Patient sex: M
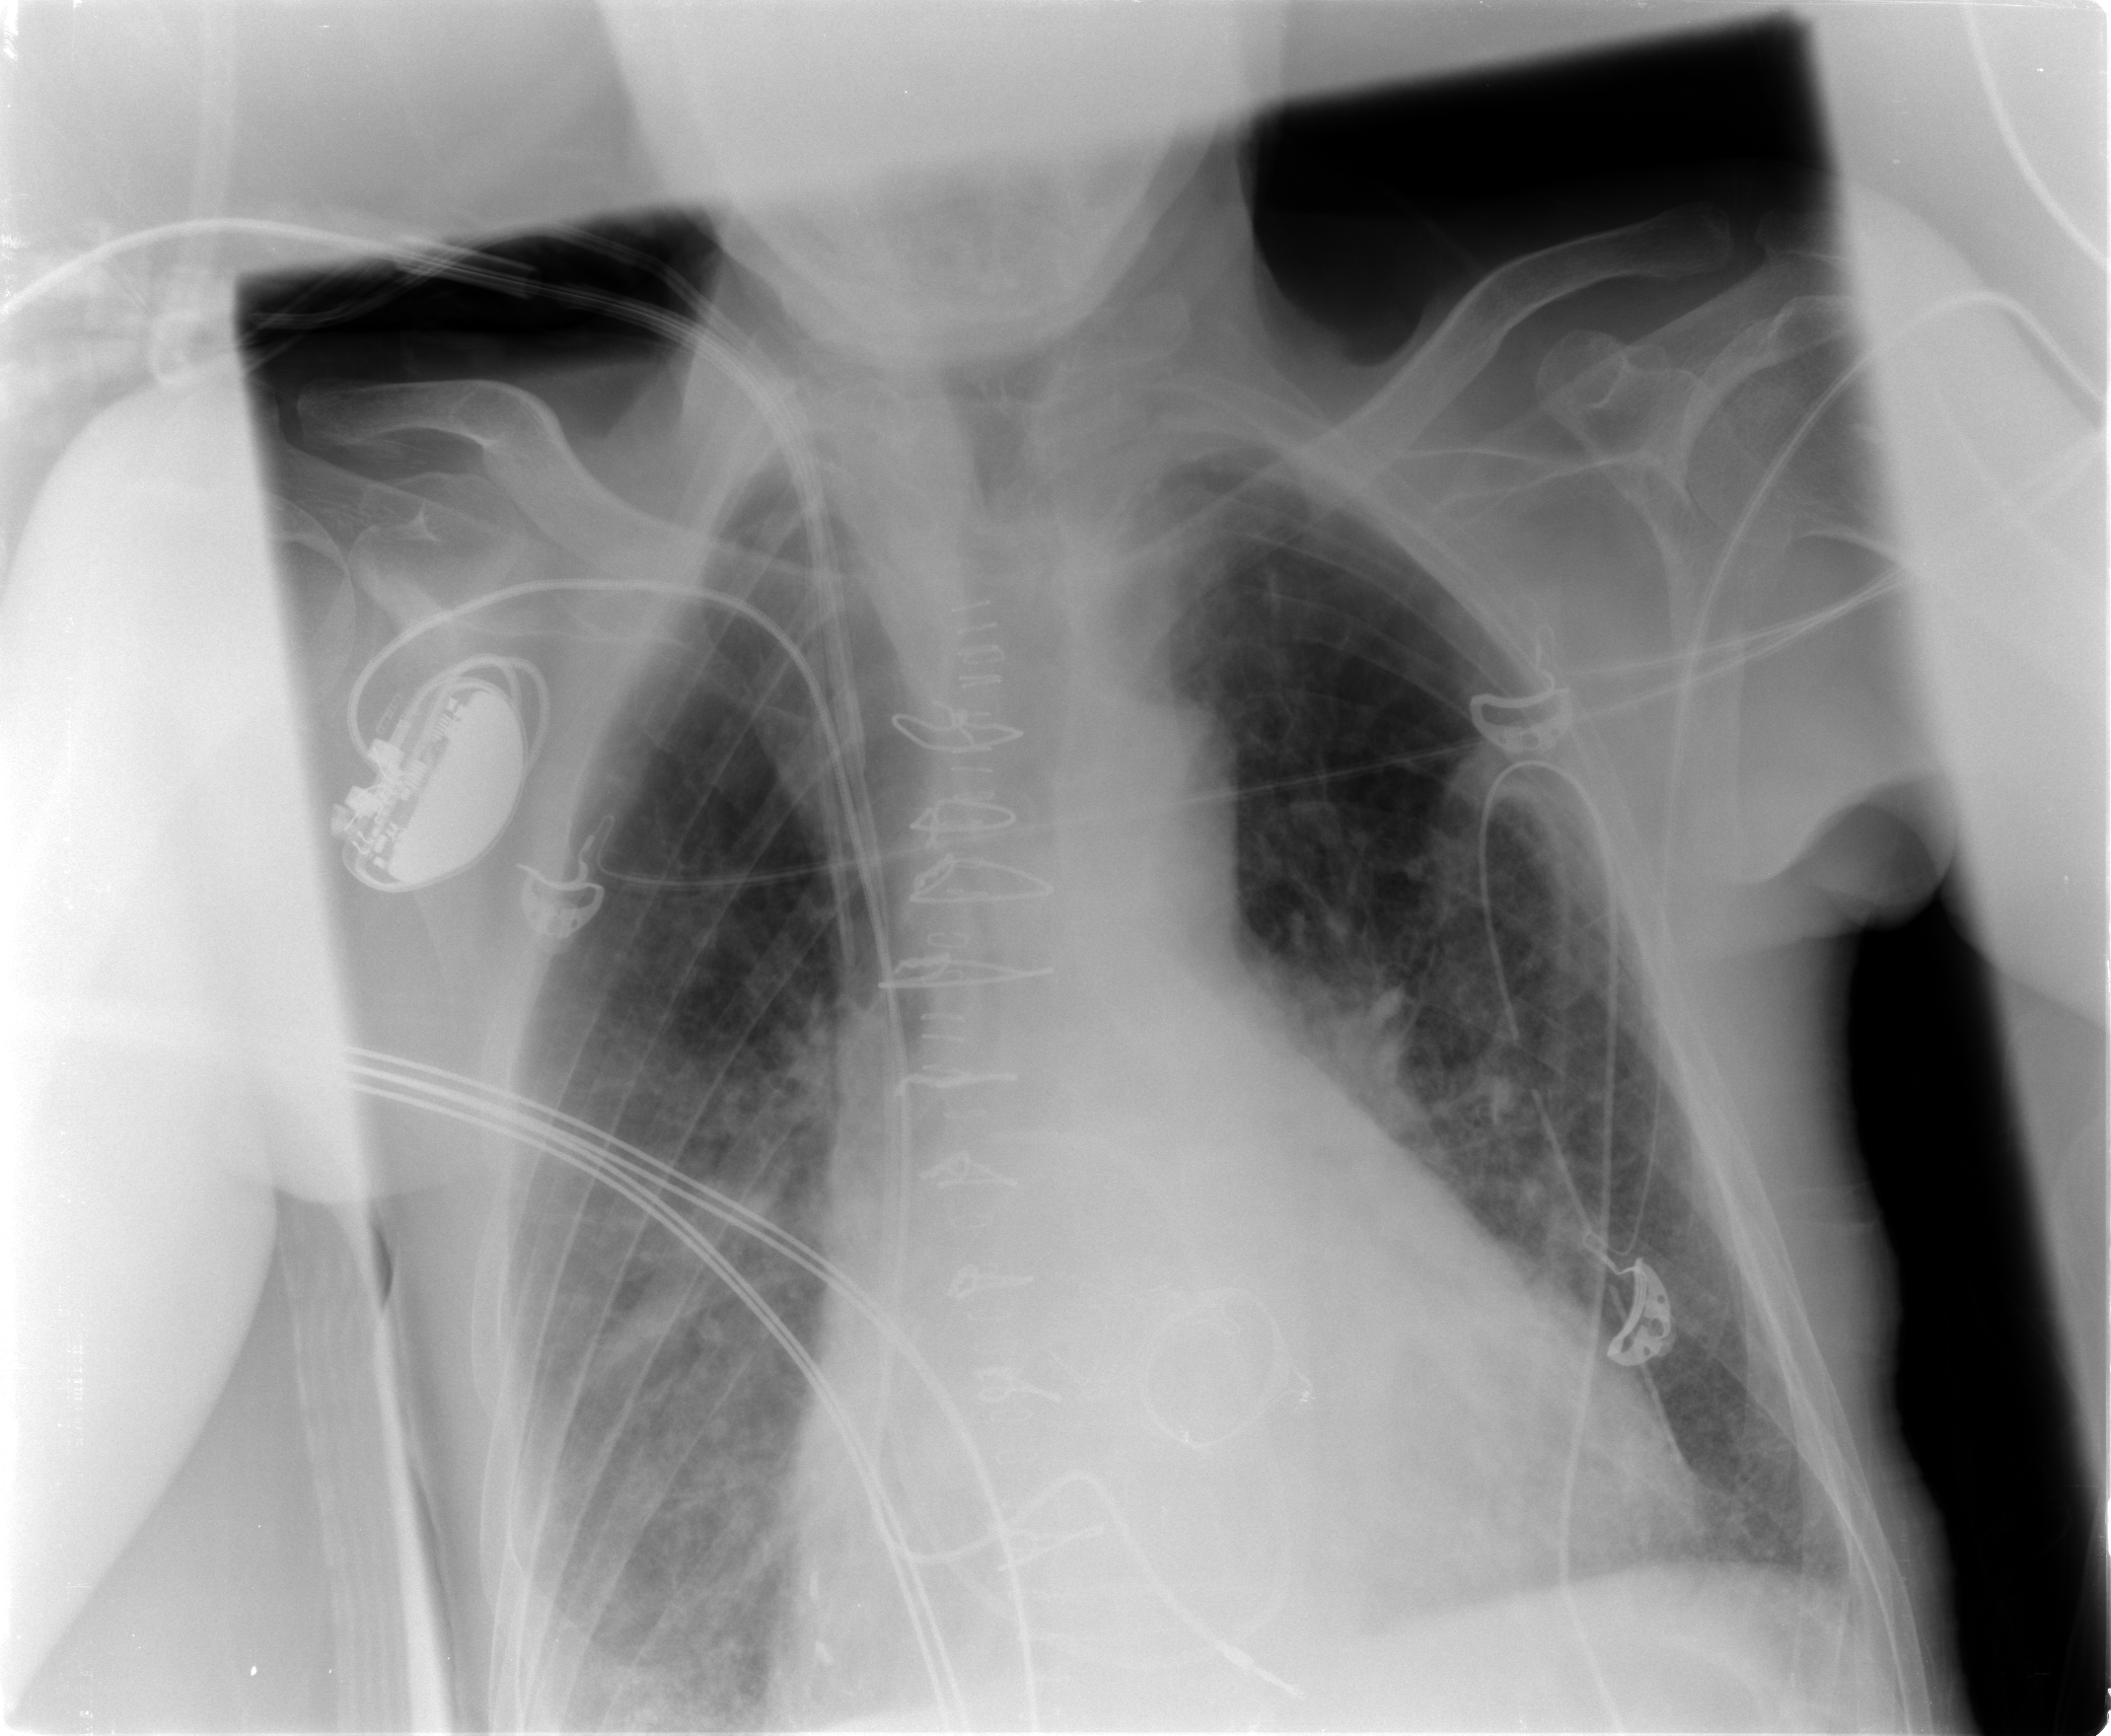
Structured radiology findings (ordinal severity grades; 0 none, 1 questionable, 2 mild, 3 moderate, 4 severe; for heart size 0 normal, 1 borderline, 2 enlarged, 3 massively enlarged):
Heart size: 2
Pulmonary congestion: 1
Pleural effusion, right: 1
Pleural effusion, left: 1
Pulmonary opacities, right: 1
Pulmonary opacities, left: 1
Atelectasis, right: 1
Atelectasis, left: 0